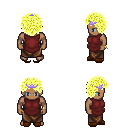
a pixel art fantasy rpg character, male body template, human, dark skin, maroon tunic, robe skirt, gold curly afro hairstyle, purple tiara, bracelets, brown slippers, four views (front, back, left, right), 2x2 character sprite sheet, small pixel art, hard edges, no anti-aliasing